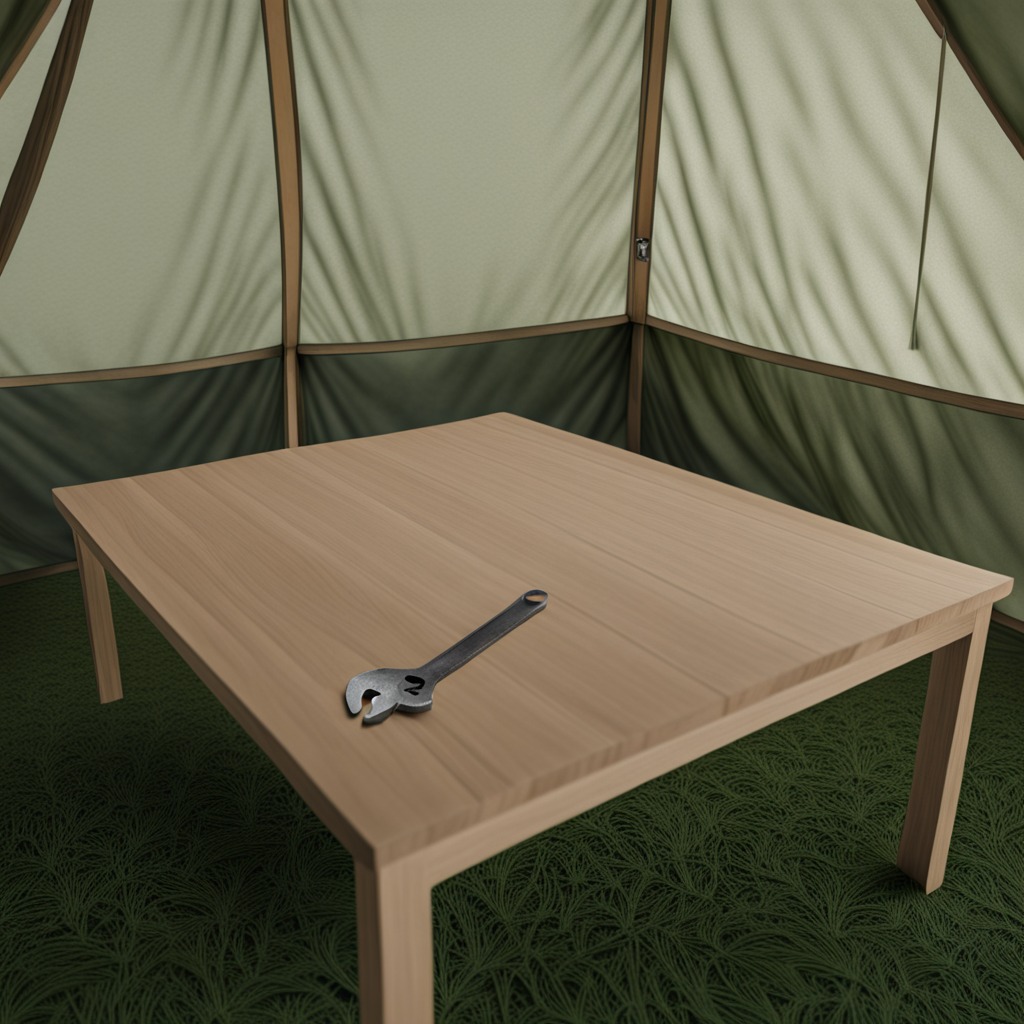
An wrench is lying on a wooden table inside a jungle field workshop tent.